Question: Apologies if this is easy to solve, but I can't get my head around it.
I have this data frame:
'''
> aaci
Date Plate.1 Plate.2 Plate.3 Plate.4 Plate.5 Plate.6 Plate.7 Plate.8 Average SE Species
1 2014-06-19 <PHONE> <PHONE> 0.000000 0.000000 <PHONE> <PHONE> 0.000000 <PHONE> 0.000000 <PHONE> aa
7 2014-08-04 7.<PHONE> 11.<PHONE> 24.269333 10.439111 28.<PHONE> 92.<PHONE> 5.584000 55.<PHONE> 29.359500 10.<PHONE> aa
13 2014-09-17 84.<PHONE> 59.<PHONE> 62.664444 38.147556 73.<PHONE> 93.<PHONE> 72.782667 94.<PHONE> 72.391333 6.<PHONE> aa
19 2014-10-16 56.<PHONE> 64.<PHONE> 45.124444 38.817333 56.<PHONE> 76.<PHONE> NA 85.<PHONE> 60.566476 6.<PHONE> aa
25 2014-11-14 75.<PHONE> 72.<PHONE> 62.126222 20.095111 73.<PHONE> 83.<PHONE> NA 61.<PHONE> 64.237714 7.<PHONE> aa
31 2014-12-12 61.<PHONE> 65.<PHONE> 46.337778 20.824444 NA 92.<PHONE> NA 76.<PHONE> 60.508000 10.<PHONE> aa
37 2015-02-12 63.<PHONE> 79.<PHONE> 70.264444 15.057778 NA <PHONE> NA 77.<PHONE> 68.343926 12.<PHONE> aa
43 2015-03-09 72.<PHONE> 59.<PHONE> 68.546222 12.160444 NA 84.<PHONE> NA 70.<PHONE> 61.255333 10.<PHONE> aa
2 2014-06-19 <PHONE> <PHONE> 0.000000 0.000000 <PHONE> <PHONE> 0.000000 <PHONE> 0.000000 <PHONE> ci
8 2014-08-04 2.<PHONE> 2.<PHONE> 1.532889 0.000000 <PHONE> <PHONE> 0.000000 <PHONE> 1.030389 <PHONE> ci
14 2014-09-17 <PHONE> <PHONE> 2.130222 2.372889 2.<PHONE> <PHONE> 4.001333 <PHONE> 1.676444 <PHONE> ci
20 2014-10-16 7.<PHONE> <PHONE> 1.550222 1.792444 <PHONE> <PHONE> NA <PHONE> 1.988825 <PHONE> ci
26 2014-11-14 6.<PHONE> <PHONE> 1.005778 6.876444 4.<PHONE> <PHONE> NA 10.<PHONE> 4.625524 <PHONE> ci
32 2014-12-12 13.<PHONE> <PHONE> 2.971556 10.785778 NA <PHONE> NA 5.<PHONE> 6.021704 2.<PHONE> ci
38 2015-02-12 3.<PHONE> 3.<PHONE> 1.613333 10.524444 NA 2.<PHONE> NA 3.<PHONE> 4.249778 <PHONE> ci
44 2015-03-09 5.<PHONE> 5.<PHONE> 6.648000 14.676889 NA 9.<PHONE> NA 9.<PHONE> 8.453407 <PHONE> ci
'''
I am using this code to produce a plot:
'''
ggplot(aaci, aes(x=Date, y=Average, colour=Species)) +
geom_point(aes(colour=Species), size=4) +
geom_line(aes(colour=Species), size=1.3) +
geom_errorbar(aes(ymin=Average-SE, ymax=Average+SE),
size = .7,
width=8, colour="black",
position = position_dodge(.9)) +
scale_y_continuous(limits = c(0,100), breaks=seq(0,100,10)) +
labs(x=("Date of Panel Observation"), y=("Mean Cover (%)")) +
scale_colour_manual(values = colz, breaks = c("aa", "ci"),labels=c(expression(italic('Ascidiella aspersa')), expression(italic('Ciona intestinalis')))) +
theme_bw() +
theme(panel.background = element_rect(colour = "black"),
axis.text=element_text(size=14),
axis.title.x = element_text(vjust=-0.2),
axis.title.y = element_text(vjust=+0.6),
axis.title=element_text(size=16,face="bold"),
legend.justification = c(1, 1), legend.position = c(1, 1),
legend.title=element_text(size=14),
legend.text=element_text(size=12))
'''

I have been trying to alter the x axis tick intervals to every month, to read: July, August, September, October, November, December, January, February, March. As you can see I have succesfully manually edited my y axis. I have read many posts on changing x axis ticks but I can't seem to find a solution to my particular problem. Any assistance would be greatly appreciated.
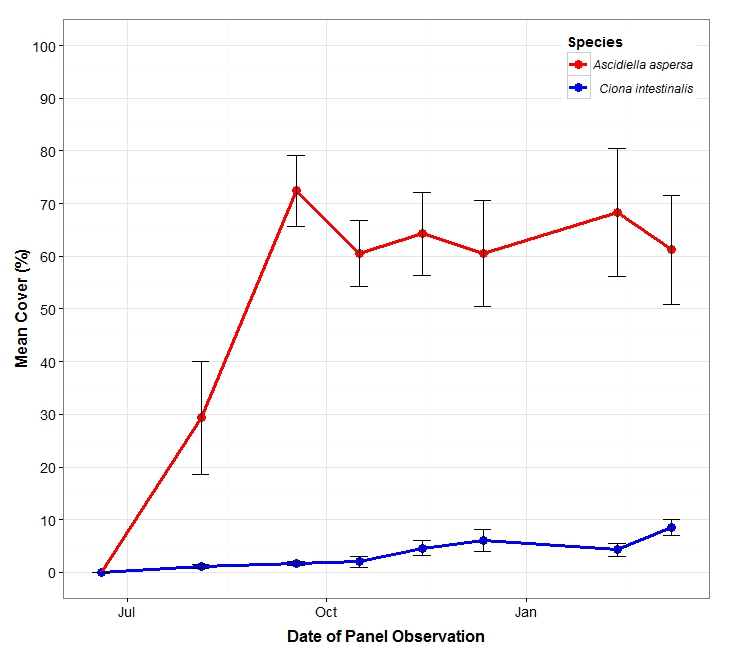
Answer: Upgrade comment
You can change the x-axis labels using 'scale_x_date' and formats from the 'scales' package. Using the code from the <URL>
'''
library(ggplot2)
library(scales) # to access breaks/formatting functions
# Change Date to date format
aaci$dt <- as.Date(aaci$Date)
# Plot
# You can change the format to suit your requirements
ggplot(aaci, aes(x=dt, y=Average, colour=Species, group=Species)) +
geom_point(size=4) +
geom_line(size=1.3) +
scale_y_continuous(limits = c(0,100), breaks=seq(0,100,10)) +
scale_x_date(date_breaks = "months" , date_labels = "%b-%y")
'''